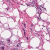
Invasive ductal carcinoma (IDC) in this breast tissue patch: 0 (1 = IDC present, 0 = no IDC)